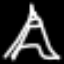
Label: The Eiffel Tower